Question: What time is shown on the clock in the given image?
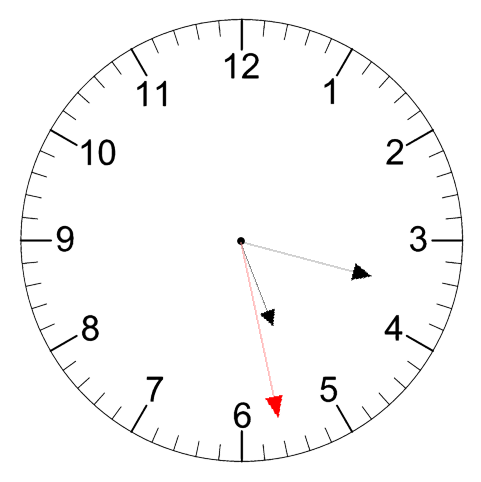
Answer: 05:17:28